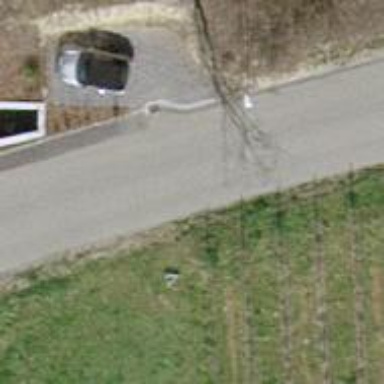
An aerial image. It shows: Residential road without sidewalk.